Question: I wanted to ask for any general idea about plotting this kind of plot in R which can compare for example the overlaps of different methods listed on the horizontal and vertical side of the plot? Any sample code or something
Many thanks
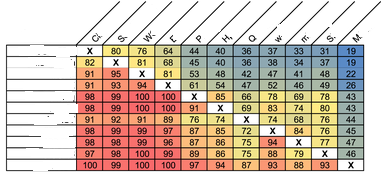
Answer: The corrplot package and 'corrplot' function in that package will create plots similar to what you show above, that may do what you want or give you a starting point.
If you want more control then you could plot the colors using the 'image' function, then use the 'text' function to add the numbers. You can either create the margins large enough to place the text in the margins, see the 'axis' function for the common way to add text labels in the margin. Or you could leave enough space internally (maybe use 'rasterImage' instead of 'image') and use 'text' to do the labelling. Look at the 'xpd' argument to 'par' if you want to add the lines and the 'grconvertX' and 'grconvertY' functions to help with the coordinates of the line segents.